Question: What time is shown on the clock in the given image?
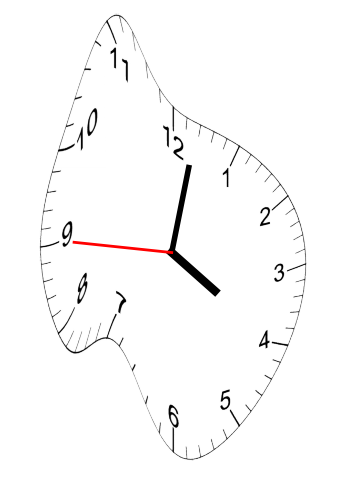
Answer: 04:01:45